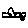
Label: car